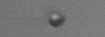
Label: nanoplankton_mix